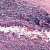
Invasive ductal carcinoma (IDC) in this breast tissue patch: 0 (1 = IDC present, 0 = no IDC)